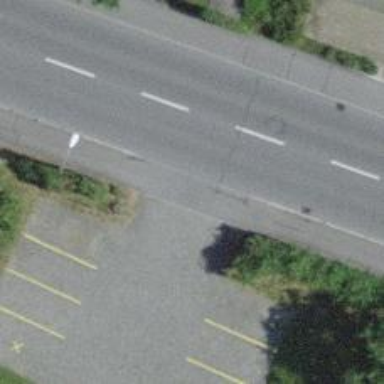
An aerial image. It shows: Parking aisle with paving stones.